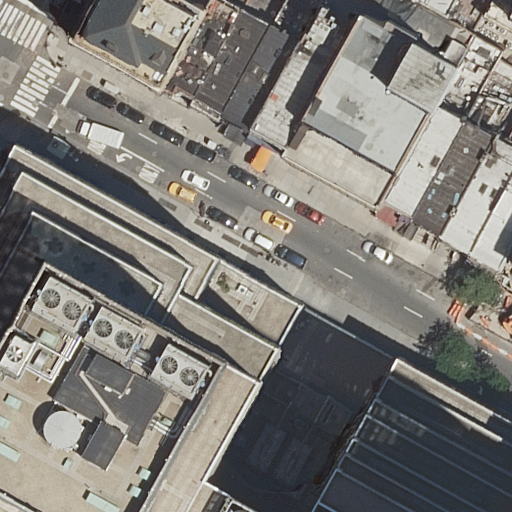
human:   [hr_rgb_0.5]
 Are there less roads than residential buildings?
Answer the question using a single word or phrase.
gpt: yes

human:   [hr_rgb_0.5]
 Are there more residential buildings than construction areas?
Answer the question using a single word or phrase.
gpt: yes

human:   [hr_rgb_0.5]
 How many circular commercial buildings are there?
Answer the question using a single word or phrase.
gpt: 0

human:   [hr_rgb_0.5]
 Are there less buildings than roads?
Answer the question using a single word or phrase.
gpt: no

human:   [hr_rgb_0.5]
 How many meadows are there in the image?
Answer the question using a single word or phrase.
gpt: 0

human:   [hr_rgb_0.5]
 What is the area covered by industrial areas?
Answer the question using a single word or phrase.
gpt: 0m2

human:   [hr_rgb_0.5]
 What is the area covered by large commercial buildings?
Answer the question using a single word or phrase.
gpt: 3718m2

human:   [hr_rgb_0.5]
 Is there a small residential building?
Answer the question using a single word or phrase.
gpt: yes

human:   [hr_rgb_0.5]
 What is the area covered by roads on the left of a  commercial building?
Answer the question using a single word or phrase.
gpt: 0m2

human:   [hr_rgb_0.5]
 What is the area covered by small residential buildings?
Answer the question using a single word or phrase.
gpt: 145m2

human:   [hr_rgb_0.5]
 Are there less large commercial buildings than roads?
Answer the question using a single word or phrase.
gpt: no

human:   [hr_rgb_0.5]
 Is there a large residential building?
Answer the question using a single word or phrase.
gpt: yes

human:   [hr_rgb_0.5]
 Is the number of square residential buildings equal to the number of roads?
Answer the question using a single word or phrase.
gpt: no

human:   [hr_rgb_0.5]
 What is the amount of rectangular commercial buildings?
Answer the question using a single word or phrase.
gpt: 2

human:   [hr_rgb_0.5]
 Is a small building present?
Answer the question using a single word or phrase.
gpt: yes

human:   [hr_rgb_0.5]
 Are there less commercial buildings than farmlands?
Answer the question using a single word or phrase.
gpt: no

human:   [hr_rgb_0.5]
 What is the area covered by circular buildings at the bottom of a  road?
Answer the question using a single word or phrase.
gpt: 0m2

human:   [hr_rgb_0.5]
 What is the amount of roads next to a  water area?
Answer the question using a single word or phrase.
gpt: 0

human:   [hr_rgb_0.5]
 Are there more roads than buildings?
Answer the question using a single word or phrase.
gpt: no

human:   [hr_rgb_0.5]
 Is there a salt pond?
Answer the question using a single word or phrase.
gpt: no

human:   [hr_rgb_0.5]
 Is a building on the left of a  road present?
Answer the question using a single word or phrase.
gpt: yes

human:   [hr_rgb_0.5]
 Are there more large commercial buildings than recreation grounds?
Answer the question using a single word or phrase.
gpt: yes

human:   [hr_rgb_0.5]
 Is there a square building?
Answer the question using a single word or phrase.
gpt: no

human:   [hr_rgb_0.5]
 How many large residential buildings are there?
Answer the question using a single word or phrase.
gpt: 4

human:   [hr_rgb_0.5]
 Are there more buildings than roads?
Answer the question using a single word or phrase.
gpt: yes

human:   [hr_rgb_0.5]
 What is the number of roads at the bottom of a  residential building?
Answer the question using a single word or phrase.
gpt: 2

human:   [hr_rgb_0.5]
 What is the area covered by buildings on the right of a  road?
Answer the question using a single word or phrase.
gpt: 6975m2

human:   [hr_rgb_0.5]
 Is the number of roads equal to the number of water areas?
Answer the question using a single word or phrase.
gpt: no

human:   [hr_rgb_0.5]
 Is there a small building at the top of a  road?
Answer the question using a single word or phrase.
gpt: yes

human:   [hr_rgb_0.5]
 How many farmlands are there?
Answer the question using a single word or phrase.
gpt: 0

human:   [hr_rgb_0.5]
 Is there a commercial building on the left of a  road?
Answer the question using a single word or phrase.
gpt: yes

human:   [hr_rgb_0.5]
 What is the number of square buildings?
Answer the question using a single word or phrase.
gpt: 0

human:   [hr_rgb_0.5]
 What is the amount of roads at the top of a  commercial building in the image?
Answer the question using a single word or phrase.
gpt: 2

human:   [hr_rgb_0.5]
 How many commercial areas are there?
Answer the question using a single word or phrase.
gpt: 0

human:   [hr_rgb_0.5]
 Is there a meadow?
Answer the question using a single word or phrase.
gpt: no

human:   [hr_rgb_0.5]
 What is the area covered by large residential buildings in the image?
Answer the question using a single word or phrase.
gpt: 4387m2